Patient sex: M
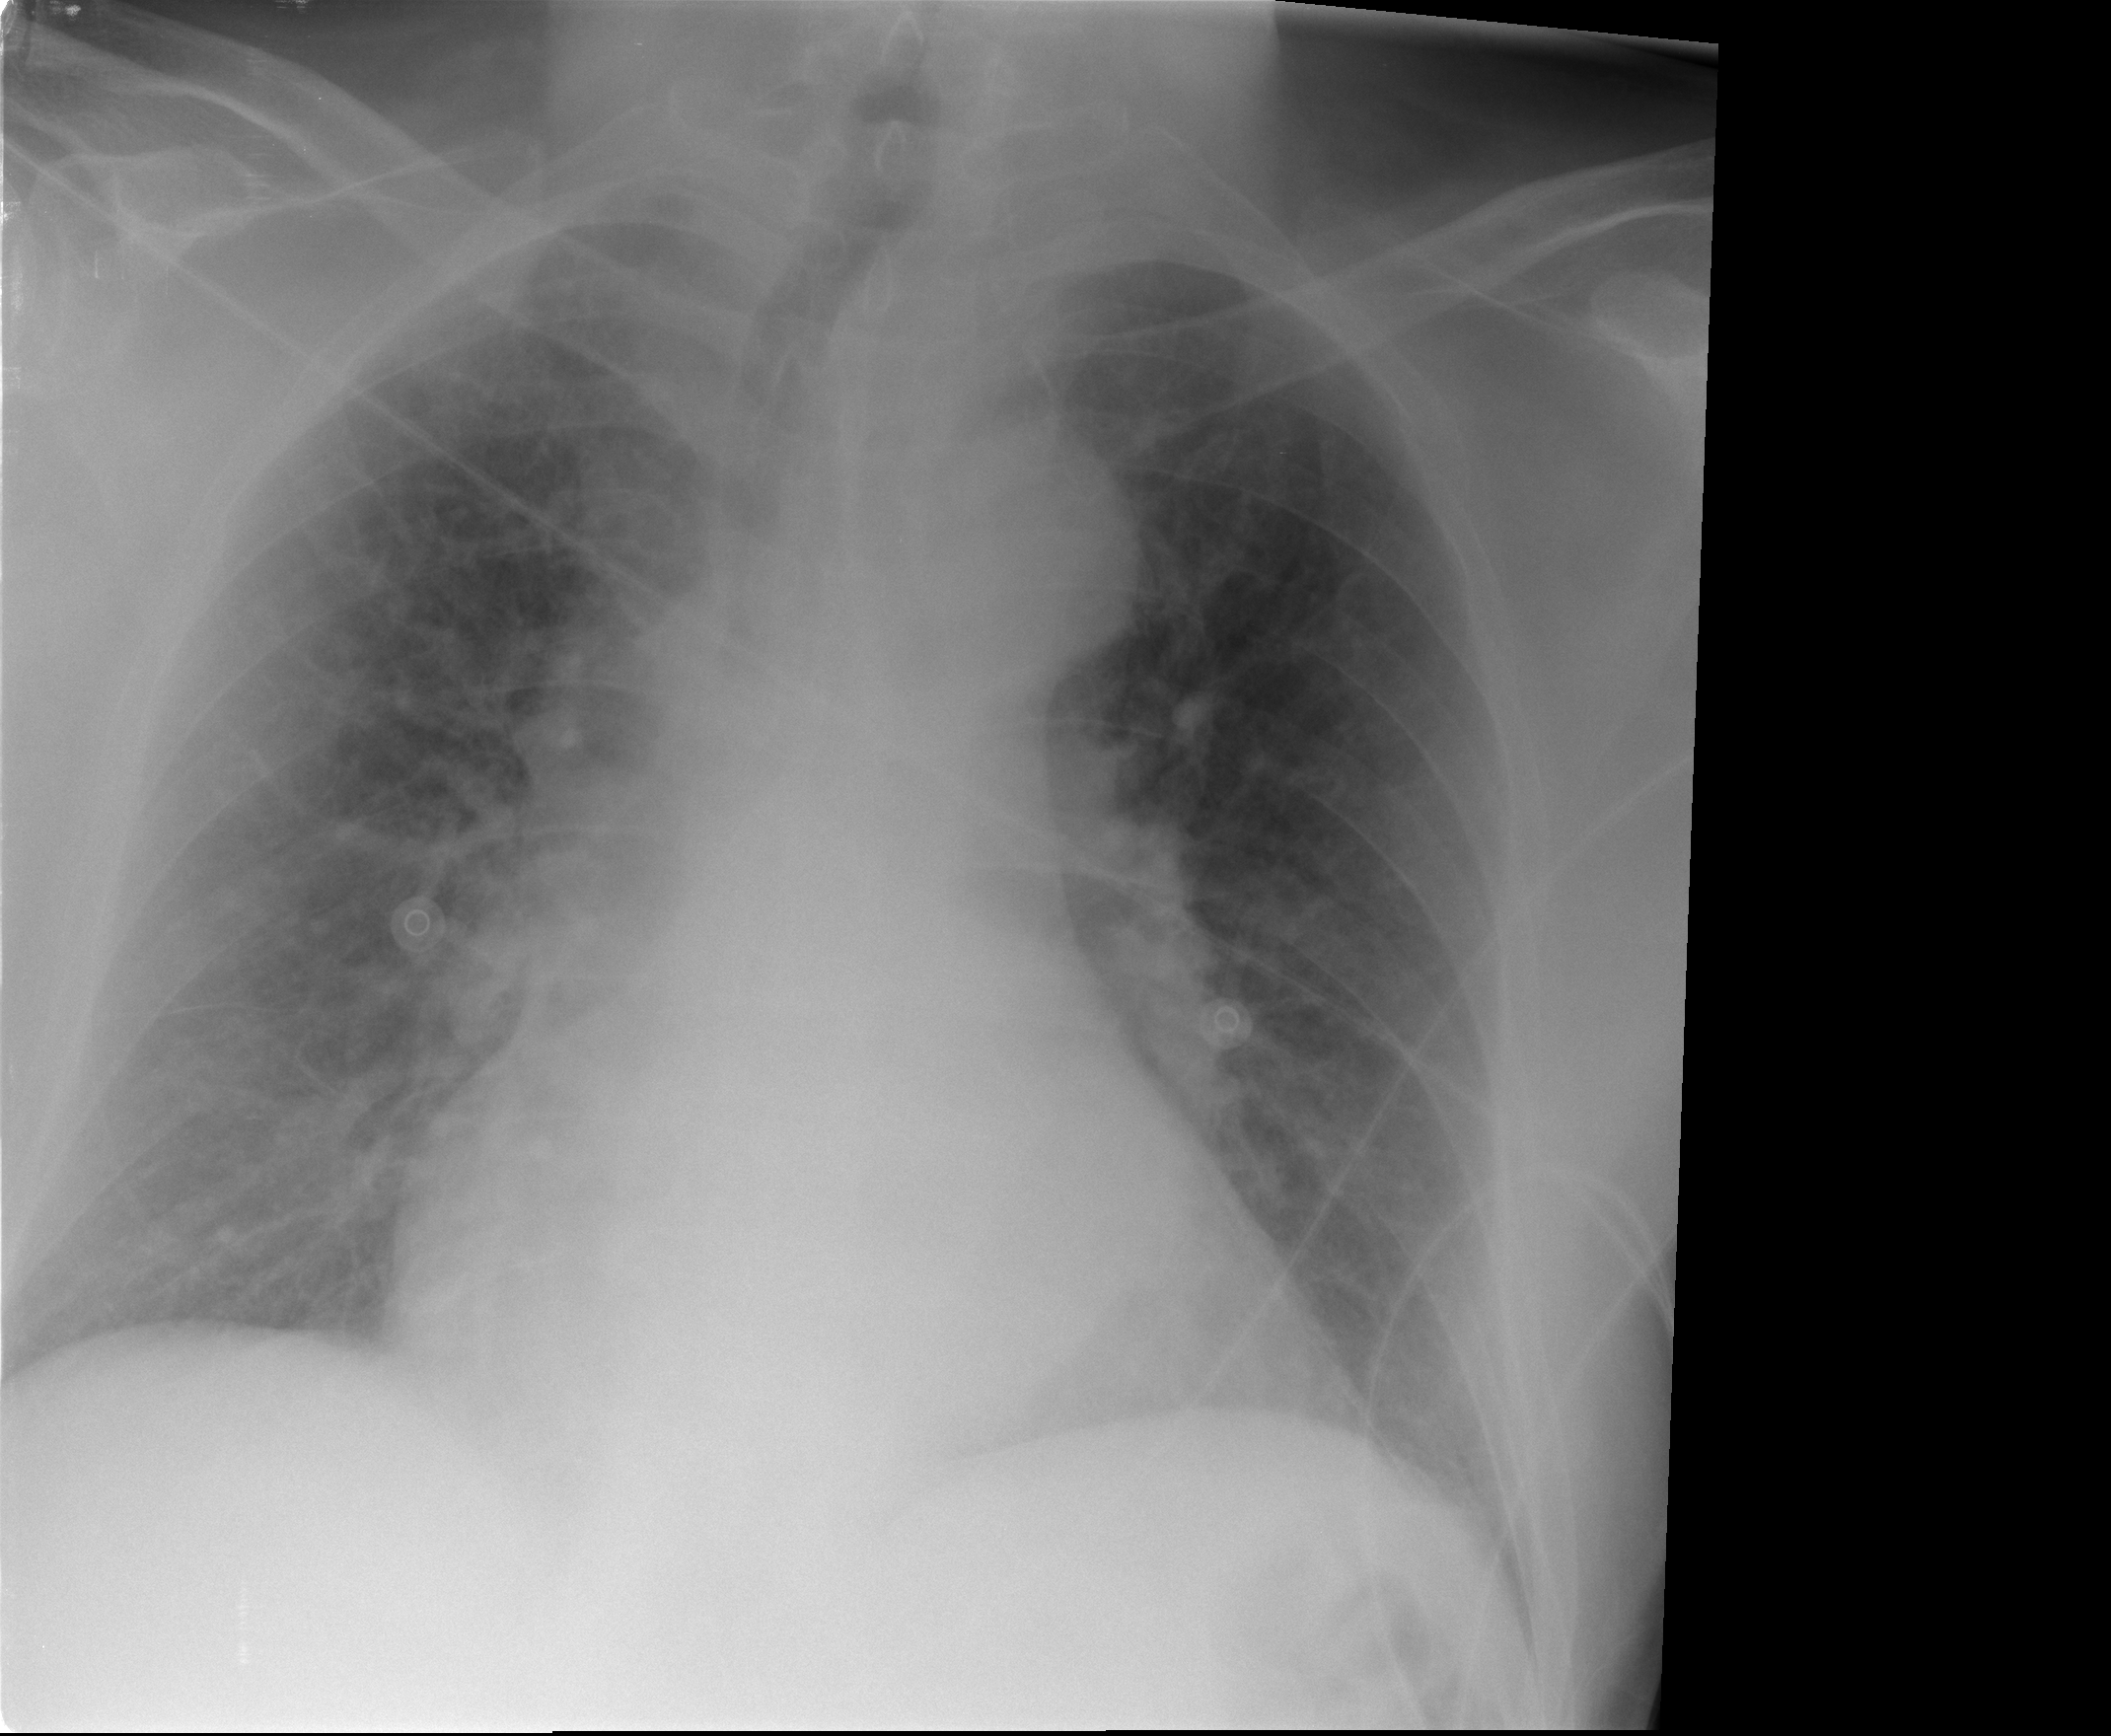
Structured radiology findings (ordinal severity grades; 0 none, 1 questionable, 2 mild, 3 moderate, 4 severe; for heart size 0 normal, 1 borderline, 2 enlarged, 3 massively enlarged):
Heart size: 0
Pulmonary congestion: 1
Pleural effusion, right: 0
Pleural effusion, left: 0
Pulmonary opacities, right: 2
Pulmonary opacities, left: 0
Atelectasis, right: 0
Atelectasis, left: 0